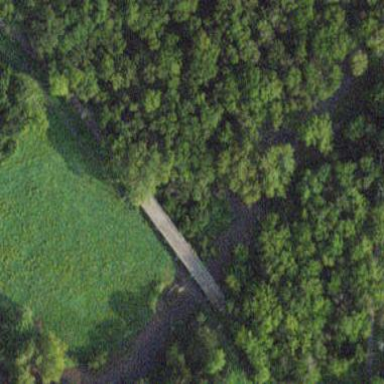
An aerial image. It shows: Historic viaduct bridge.